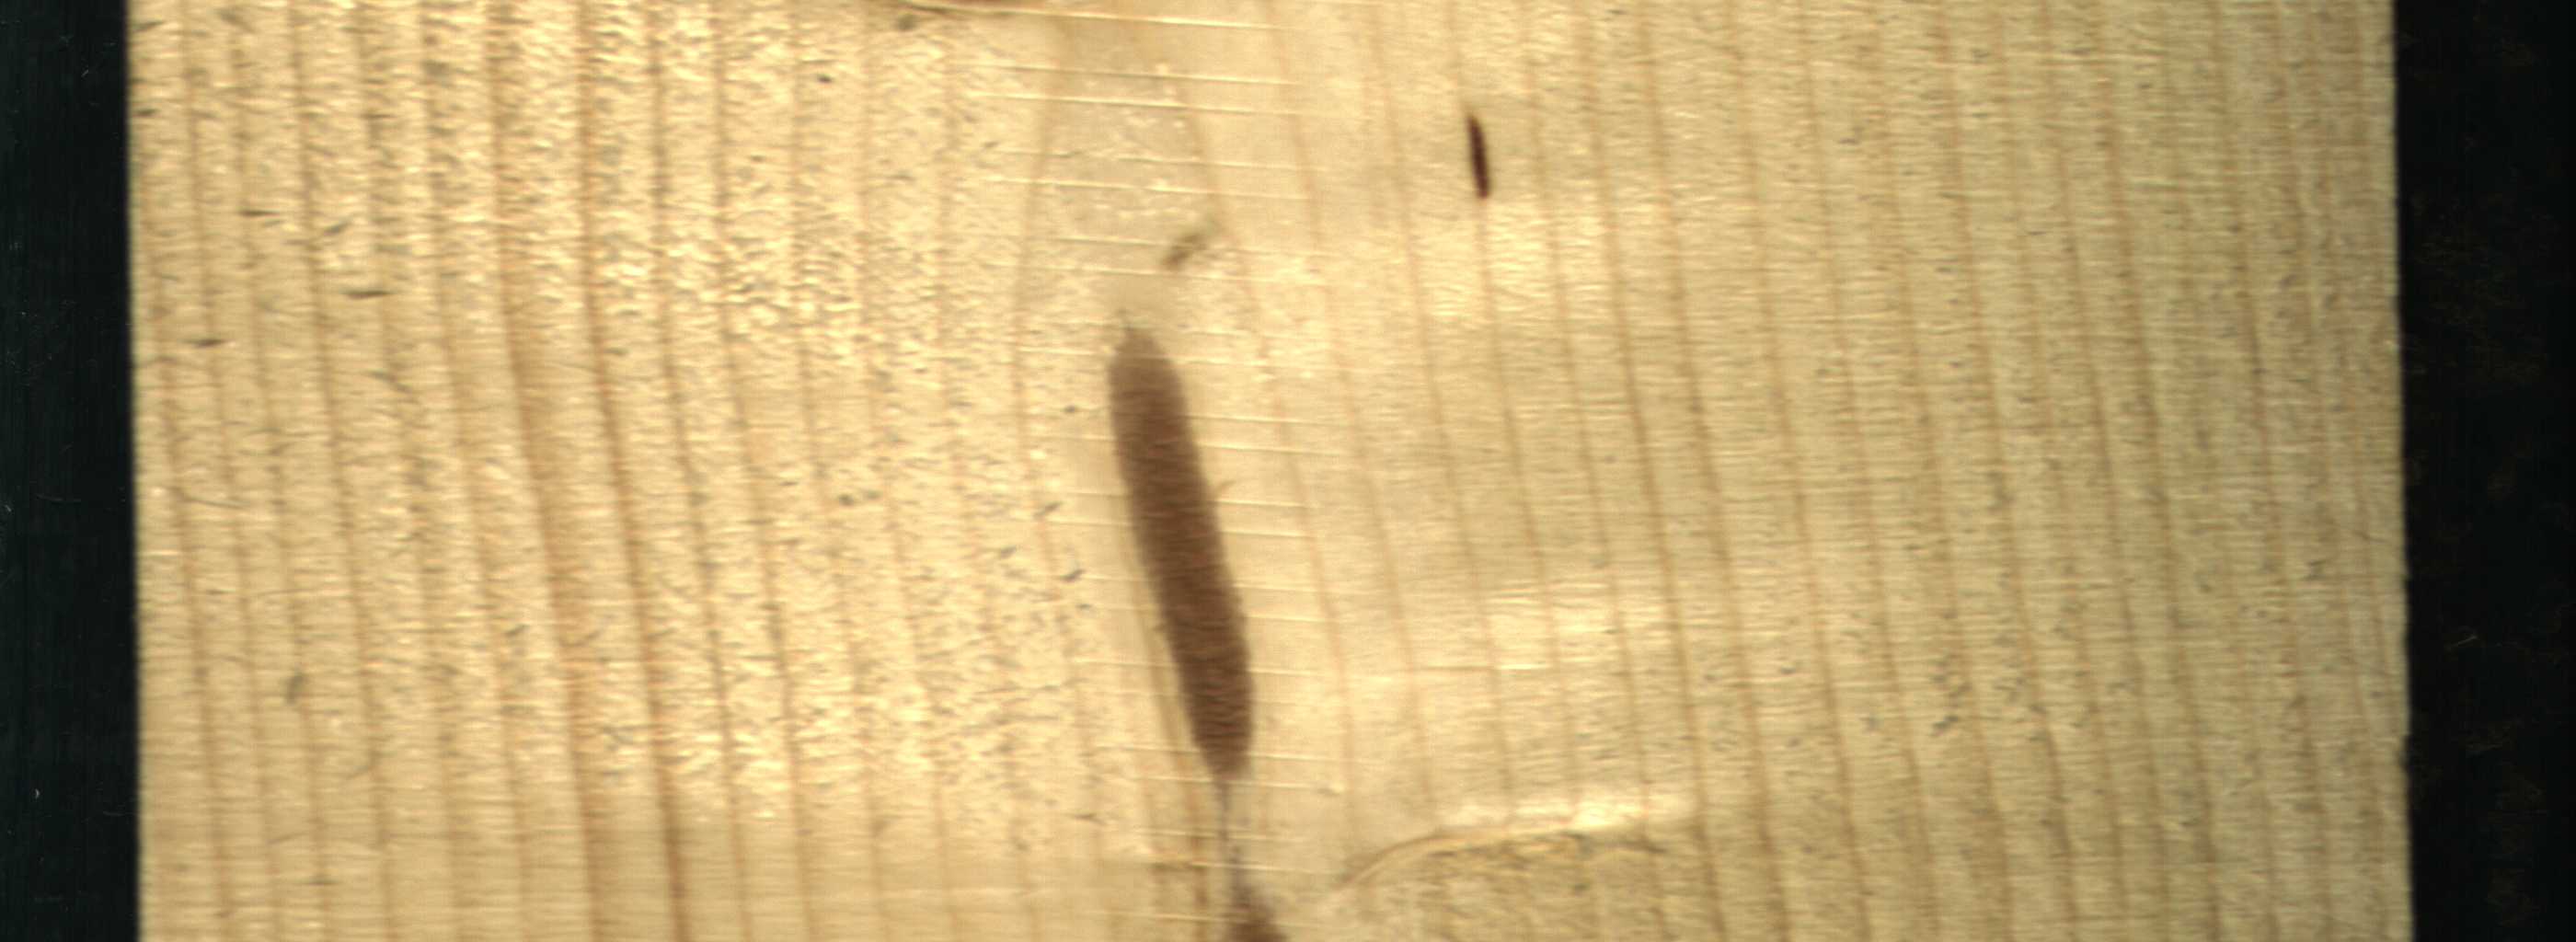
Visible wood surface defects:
Marrow
resin